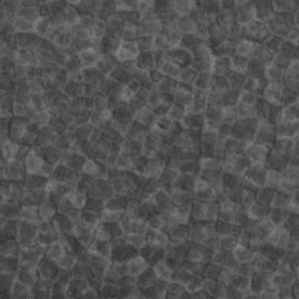
Label: non_frost